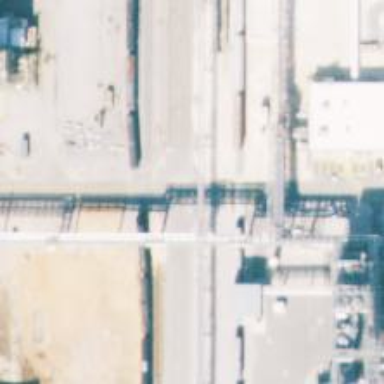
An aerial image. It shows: Rail spur service.